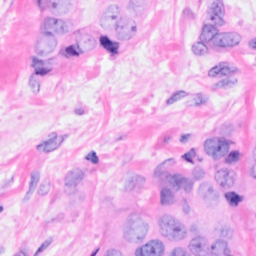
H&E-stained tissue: Breast